Question: I'm using 'predicate' to easily <URL> in my data model. Now I've working on adding in an up and down arrow icons to show which state the sort is currently in.
Example of predicate orderBy in action: <URL>

Not sure how to toggle those values however within predicate:
'''
<button type="button"
class="btn btn-default"
ng-click="predicate = 'added_epoch'; reverse=!reverse;">
<div ng-class="recentAdded == 'up' ? 'iconUpBig' : 'iconDownBig'"></div>
Recently added
</button>
'''
Controller
'''
$scope.recentAdded = 'up'
'''
I'm not using a function here, which is why it's a bit hard for me to see how to toggle it now.
---
Is there a way to hook into this and change the 'recentAdded' var?
Which will inturn change the 'ng-class':
'''
ng-click="predicate = 'added_epoch'; reverse=!reverse;"
'''
Then based on the predicate, toggle the 'ng-class':
'''
ng-class="recentAdded == 'up' ? 'iconUpBig' : 'iconDownBig'"
'''
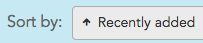
Answer: I would simply add a scope function. You don't want to put so much logic in your markup that it's hard to see what's going on.
'''
// could accept a predicate using a parameter
$scope.toggleSort = function() {
// whatever other logic you need
if ($scope.recentAdded === 'up') $scope.recentAdded = 'down';
else $scope.recentAdded = 'up';
};
'''